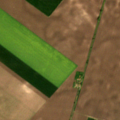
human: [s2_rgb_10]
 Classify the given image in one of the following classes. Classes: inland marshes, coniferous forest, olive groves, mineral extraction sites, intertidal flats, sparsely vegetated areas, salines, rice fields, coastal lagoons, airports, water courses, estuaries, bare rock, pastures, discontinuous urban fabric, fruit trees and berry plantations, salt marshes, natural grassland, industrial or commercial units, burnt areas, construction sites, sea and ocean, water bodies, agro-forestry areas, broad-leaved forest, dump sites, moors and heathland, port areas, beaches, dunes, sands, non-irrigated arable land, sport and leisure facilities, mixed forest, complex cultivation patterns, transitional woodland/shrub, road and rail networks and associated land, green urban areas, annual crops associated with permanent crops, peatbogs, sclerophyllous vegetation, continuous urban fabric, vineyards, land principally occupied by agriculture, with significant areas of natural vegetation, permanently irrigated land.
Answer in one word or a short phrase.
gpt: non-irrigated arable land